Interaction volume radius: 10 \u00c5
Interaction volume height: 15 \u00c5
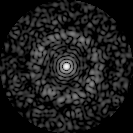
Disorder parameter: 0.8185